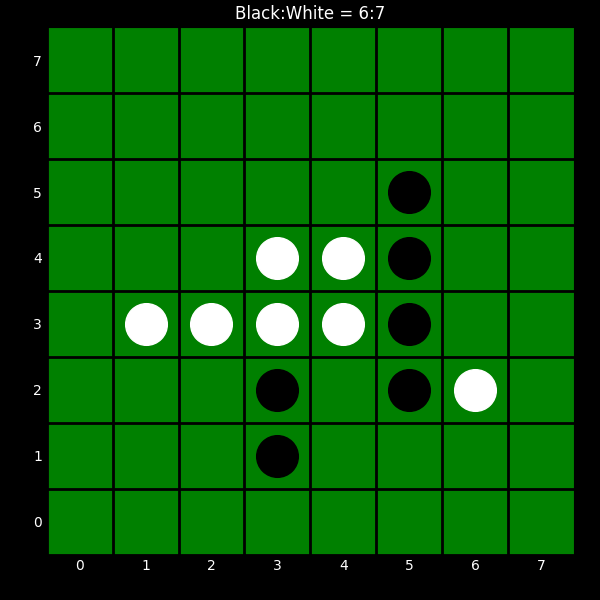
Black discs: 6
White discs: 7